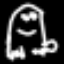
Label: frog